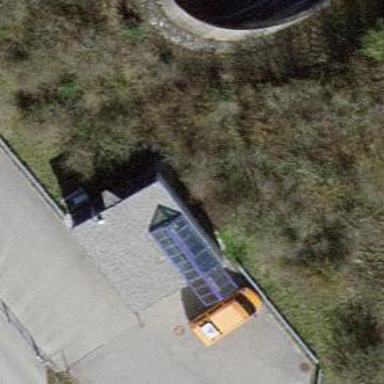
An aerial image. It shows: Service building.